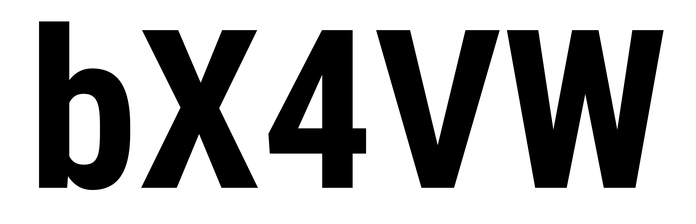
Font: Roboto_Condensed_Bold